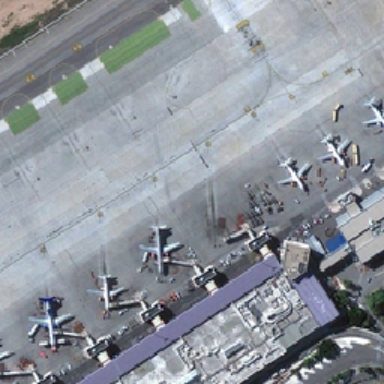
This is apron many planes buildings and roads .